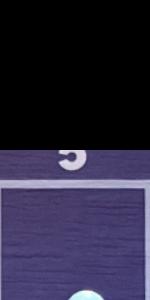
Label: Empty